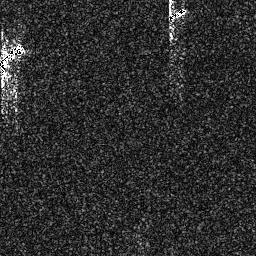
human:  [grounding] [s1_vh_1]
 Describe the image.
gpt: In the satellite image, there is  <ref>1 medium ship </ref> <box>[[0, 15, 8, 29, 0]]</box> located at top left,  <ref>1 small ship </ref> <box>[[64, 1, 73, 8, 0]]</box> located at top.